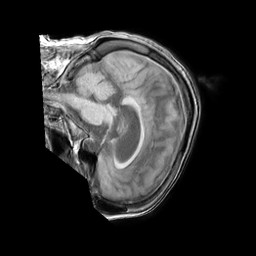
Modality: T1w
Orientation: sagittal
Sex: female
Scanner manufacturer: philips
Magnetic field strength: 1.5 T
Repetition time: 0.1877 s
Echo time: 0.001837 s